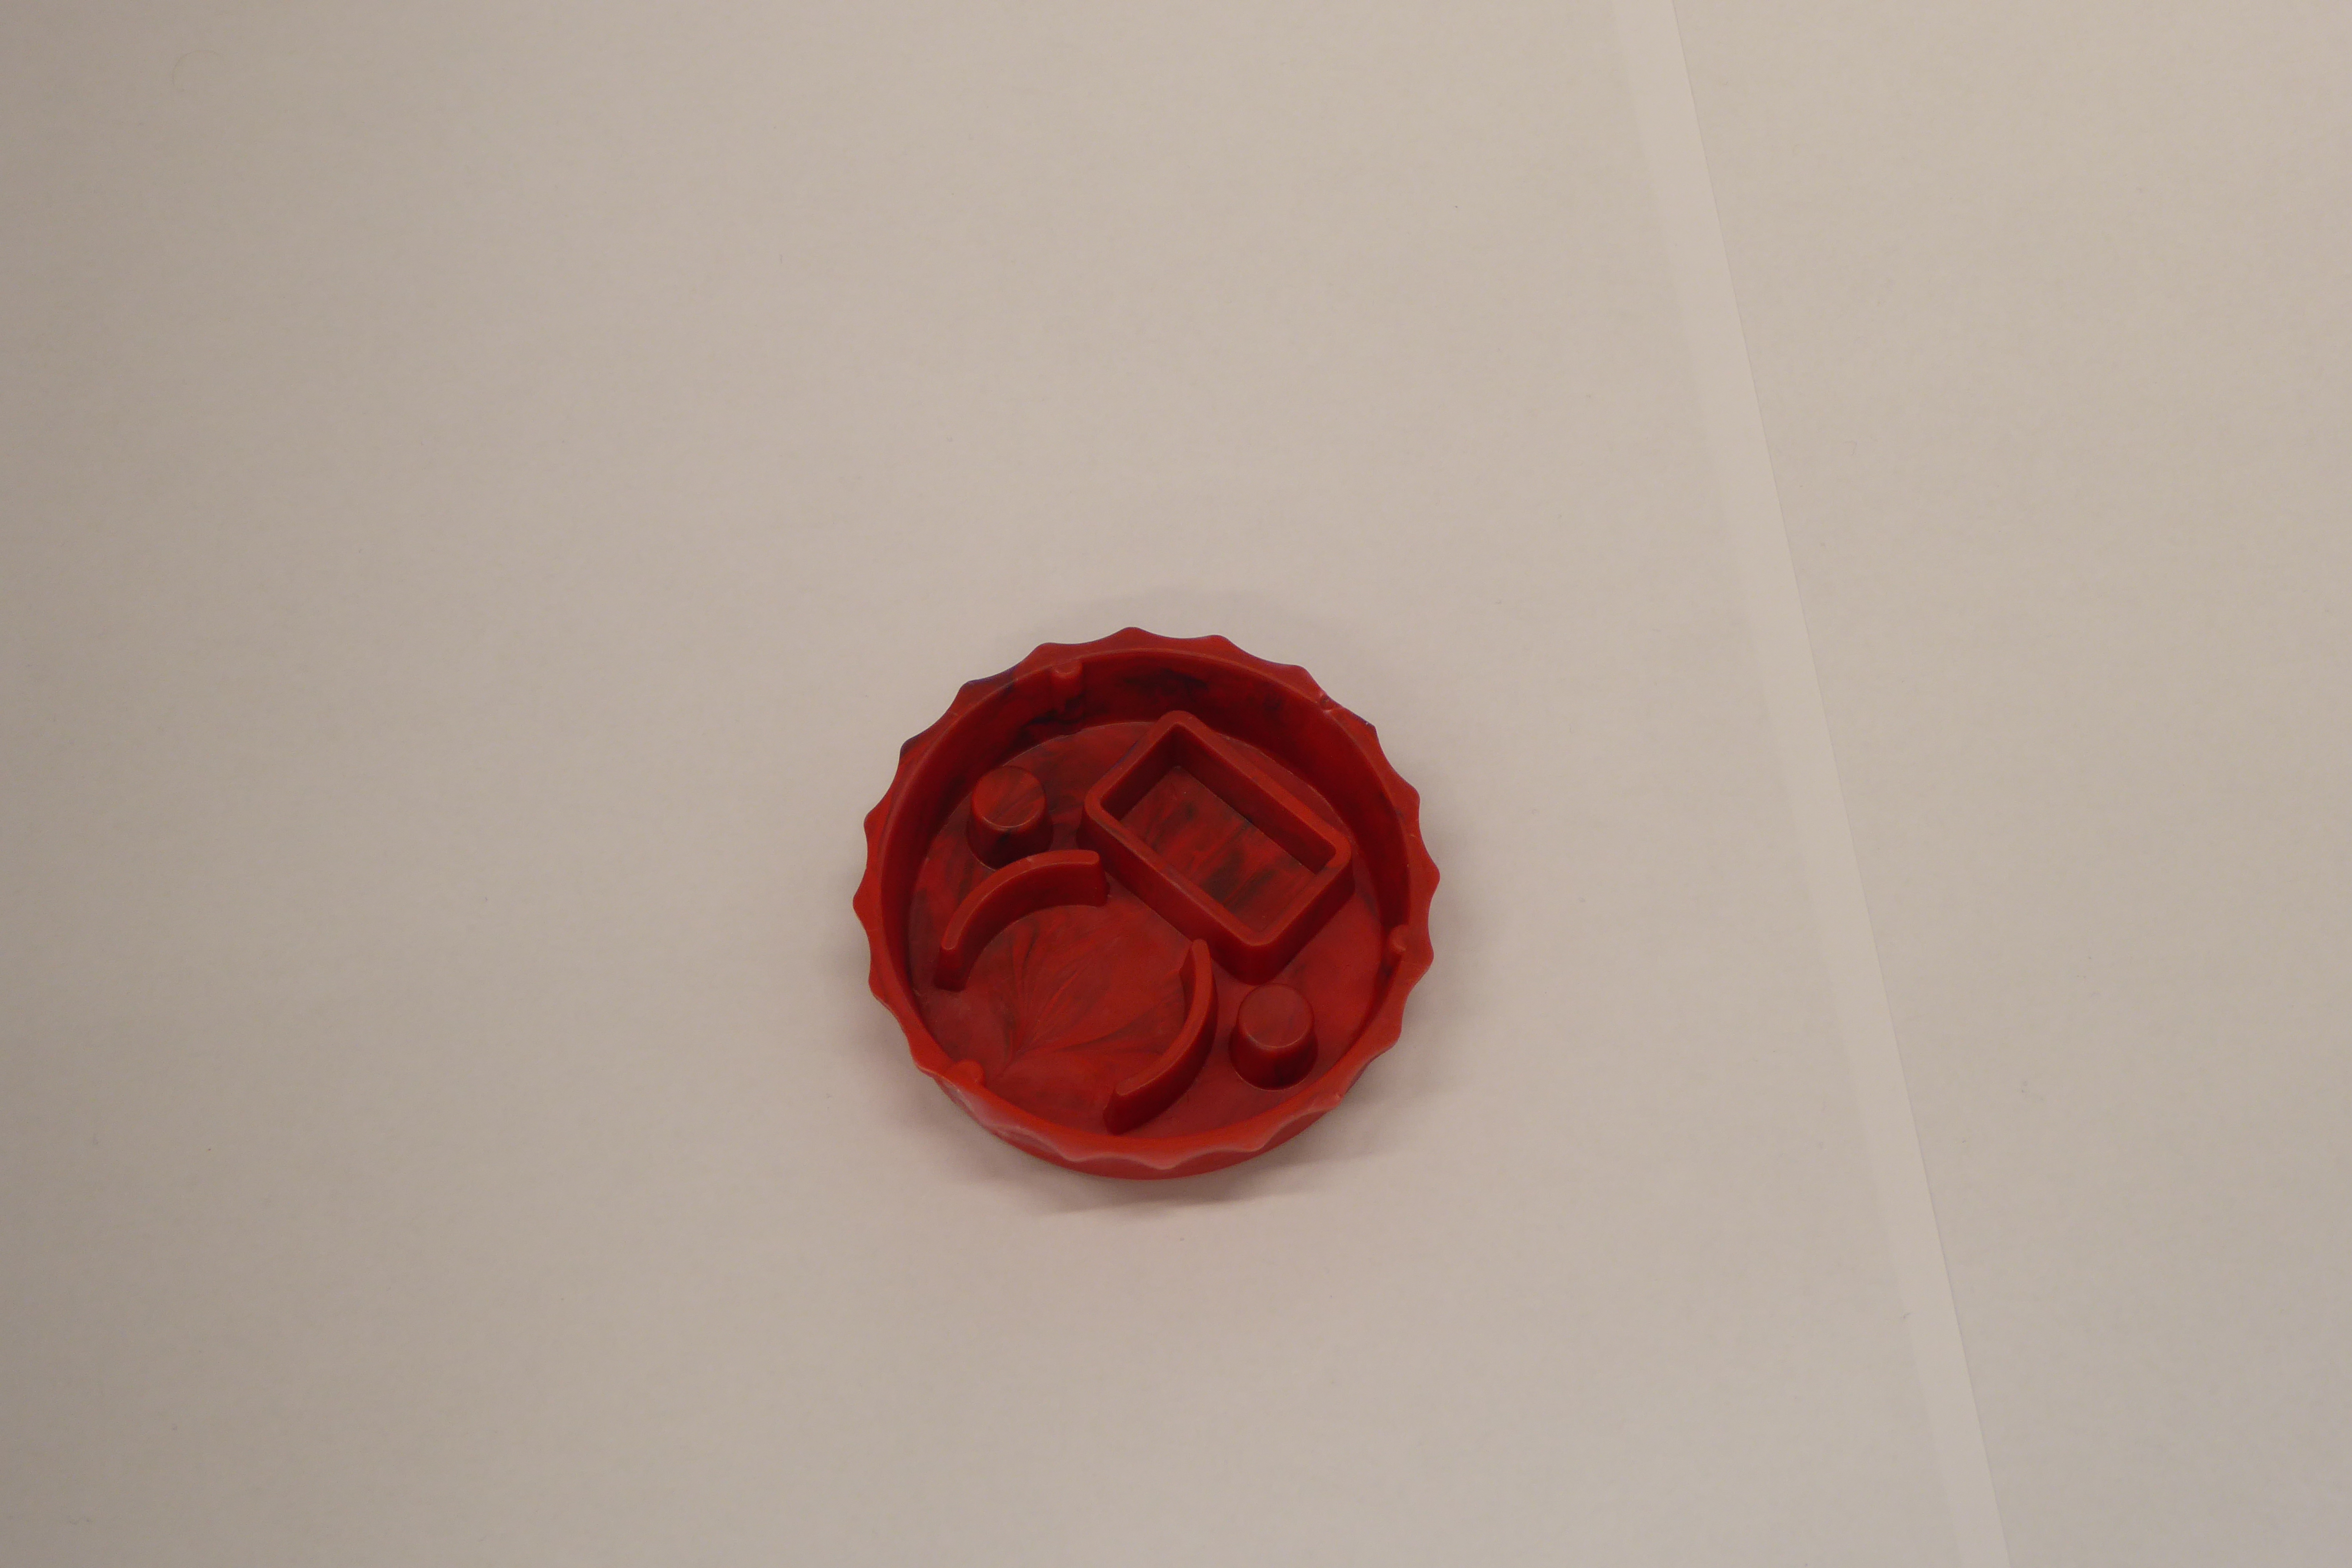
Label: Bottle Opener - Cover